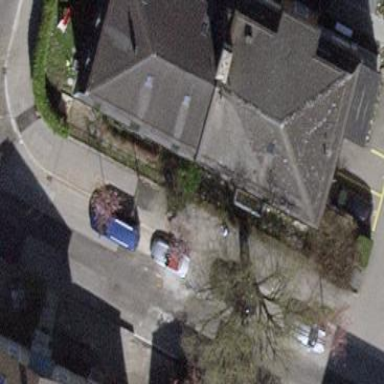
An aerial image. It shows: Beautiful apartment building with mansard roof.